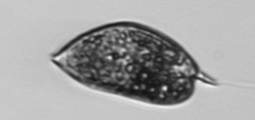
Label: Prorocentrum_micans